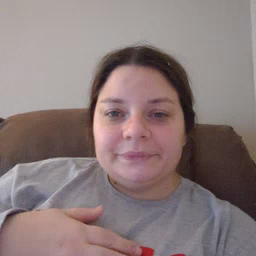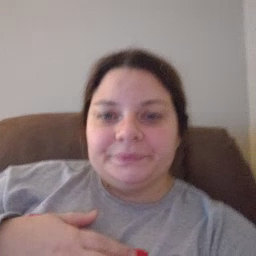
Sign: pen